Question: I am using TFS 2010, and I am trying to test the cloaking functionality. I have nearly identical build definition files for each environment (dev, qa, prod) - they only differ (for testing purposes) in that I want to cloak a particular directory for dev and qa, and then make it active for prod.
I did this (edit build definition - workspace - choose directories and if they are active or cloaked.) but I get an error (Could not find a part of the path 'CloakTest\CloakFile.txt') when the build definition tries to build.

Thoughts?
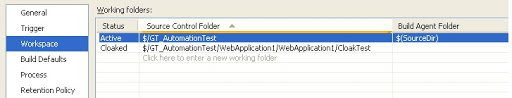
Answer: Cloaking causes a source controlled folder to "disappear" from your workspace. If you use it to "hide" something your build needs, your build will fail.
You are trying to use a file in your build that has been hidden by cloaking it. So either don't cloak it, or if it's not needed, remove that file from your Project/Solution.
Cloaking is usually used to avoid getting files onto your dev PC that you don't need. Imagine you have five projects in source control but you only work on three of them - you can cloak the other two so that your drive isn't cluttered with projects you're not interested in. It will also speed up "Get" operations.
Another way cloaking can be used is when you have several sets of equivalent files that you wish to swap between - you can cloak one and map another one in its place. However, this is a bad practice that should be avoided unless you have a very strong reason for doing so - it introduces unnecessary complexity and avoidable failure-points/fragility into your development process, and things could get really messy if you start branching as well). A better approach in most circumstances is to place the files side by side and use build configurations or some other form of conditional compilation to make your build use the appropriate files.